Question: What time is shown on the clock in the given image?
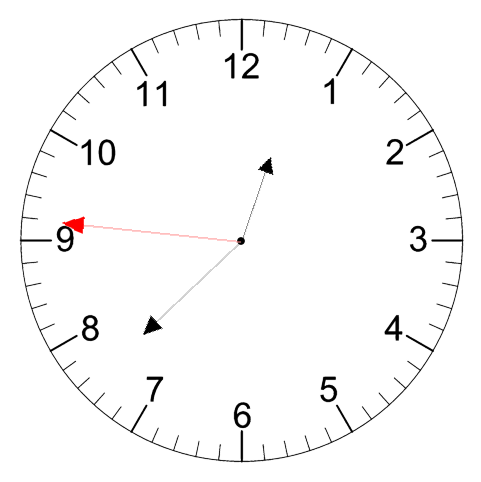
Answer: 12:37:46